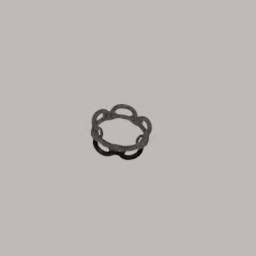
Label: furniture